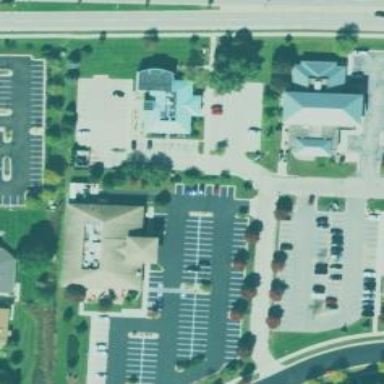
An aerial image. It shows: Parking area with surface.